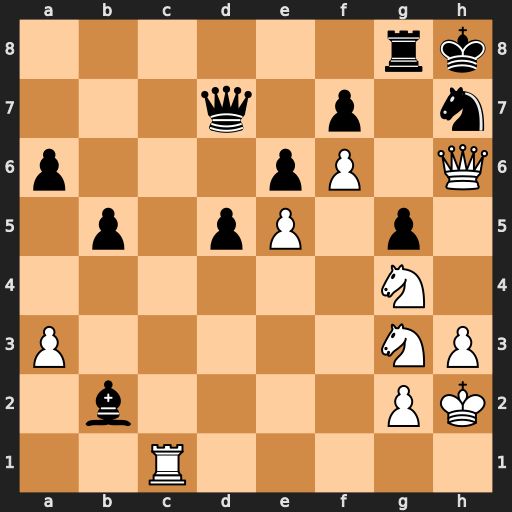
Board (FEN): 6rk/3q1p1n/p3pP1Q/1p1pP1p1/6N1/P5NP/1b4PK/2R5
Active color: w
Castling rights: -
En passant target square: -
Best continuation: Nh5 Bxe5+ Nxe5